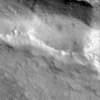
Label: not_dusty